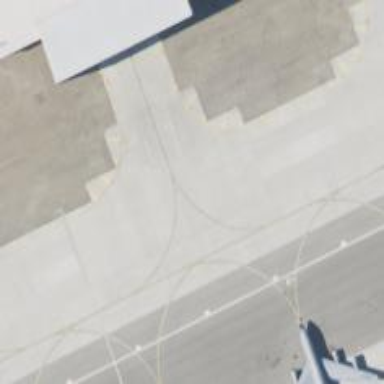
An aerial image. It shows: Image of taxiway at airport.